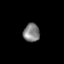
Tissue: lung
Cell type: T cells
Senescence score: 0.1849
Nuclear area (px): 297
Mean DAPI intensity: 127.869